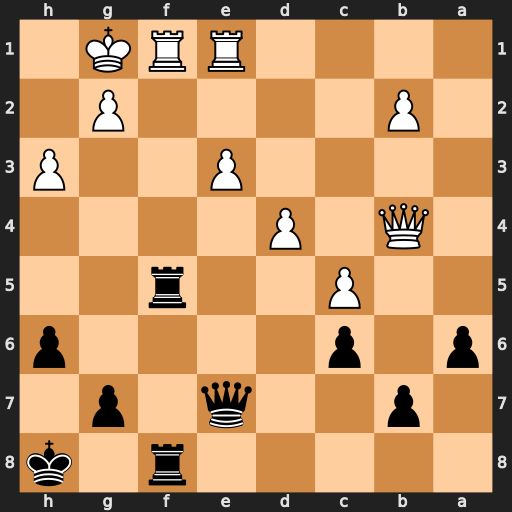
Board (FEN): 5r1k/1p2q1p1/p1p4p/2P2r2/1Q1P4/4P2P/1P4P1/4RRK1
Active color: b
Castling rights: -
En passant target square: -
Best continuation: Rxf1+ Rxf1 Qxe3+ Kh2 Rxf1